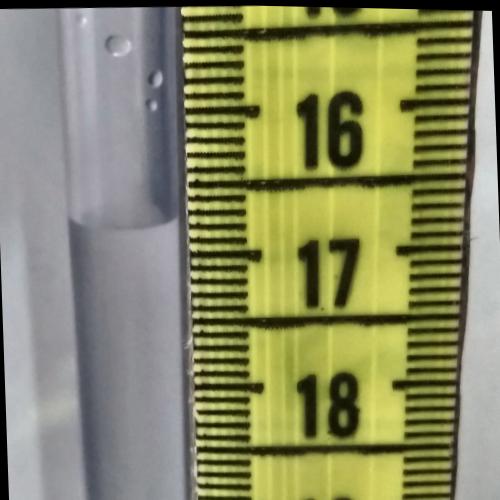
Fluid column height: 16.7 cm